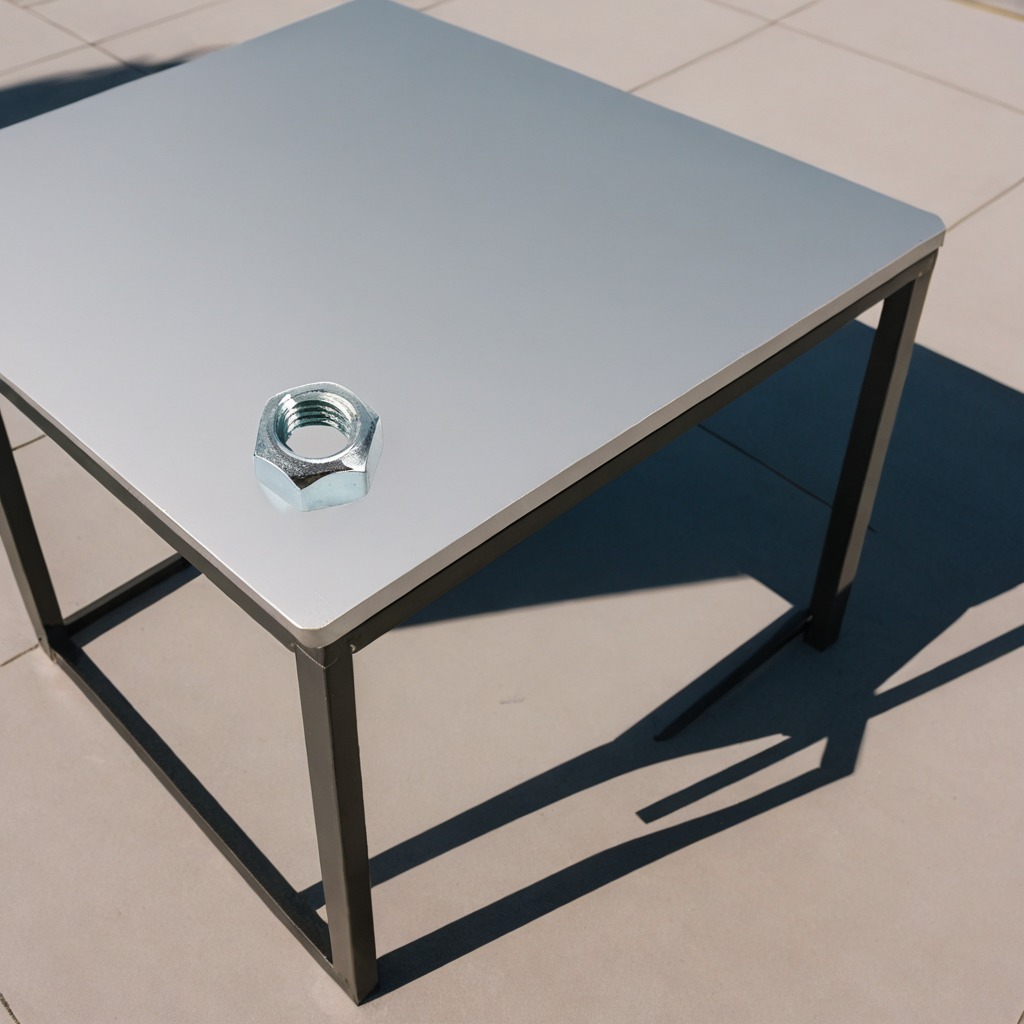
A metal nut is lying on the table.